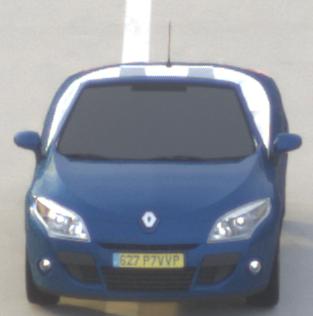
Make: Renault
Model: Mégane Coupé-Cabriolet 1.6 16V 110
Detailed model: Mégane (III) Coupé-Cabriolet
Model produced from: 2010/06
Model produced until: 2013/03
Doors: 2
Color: blue
Road condition: dry road
Daytime: sunrise or sunset
Contrast: low contrast